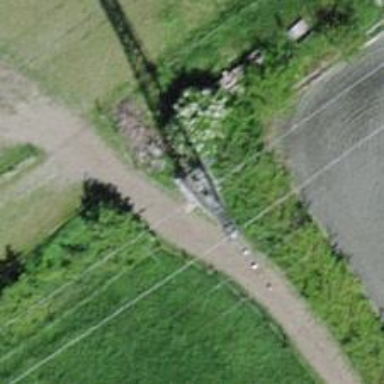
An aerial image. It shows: Power line is depicted.